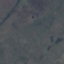
Label: HerbaceousVegetation